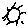
Label: sun